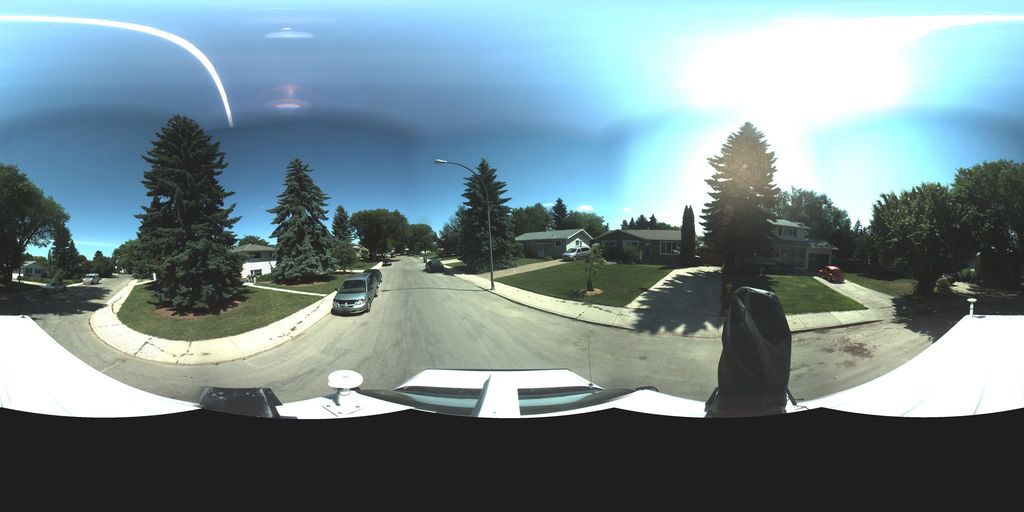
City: saskatoon